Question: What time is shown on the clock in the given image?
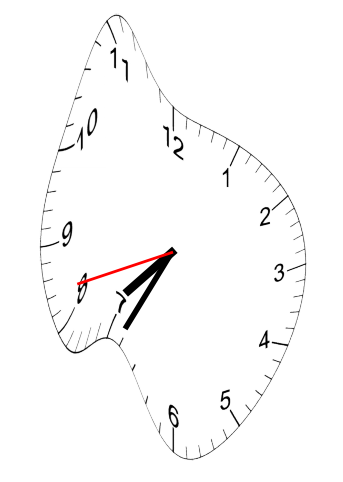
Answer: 07:34:42